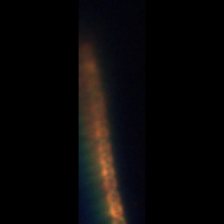
Taxon: Chaetoceros
Group: Diatoms